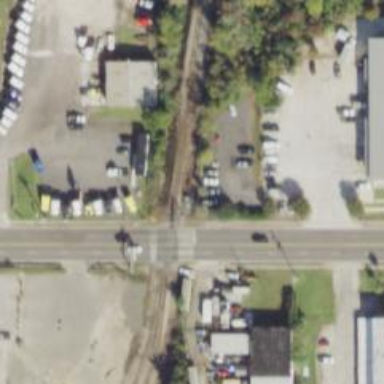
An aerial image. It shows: Railway crossing.